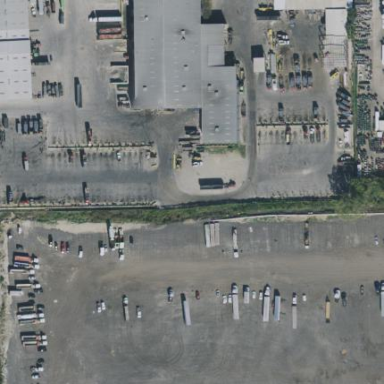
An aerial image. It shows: Warehouse building.